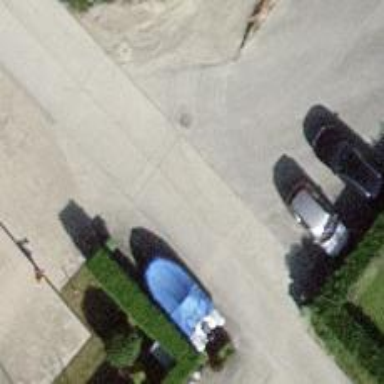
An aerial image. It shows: Driveway leading to service road.